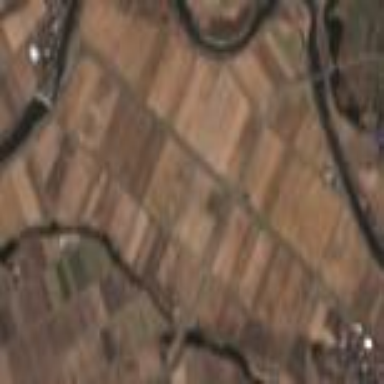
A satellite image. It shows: Farmland with rice crops producing rice.